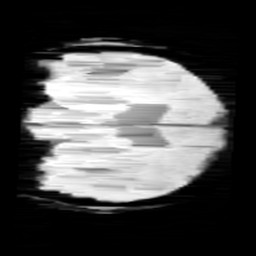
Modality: minIP
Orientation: coronal
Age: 9
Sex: female
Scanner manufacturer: siemens
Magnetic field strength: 3 T
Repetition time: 0.027 s
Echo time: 0.02 s